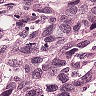
Metastatic tissue present: yes